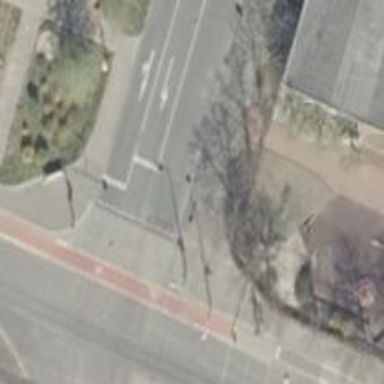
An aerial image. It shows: Road with traffic signals controlling the flow of traffic.